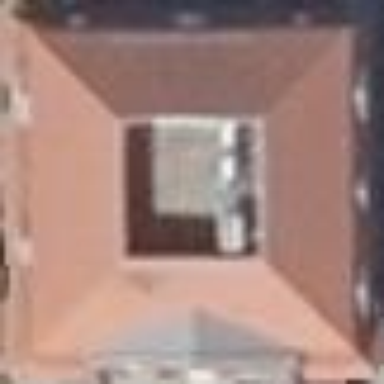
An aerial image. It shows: Commercial building with mansard roof shape.